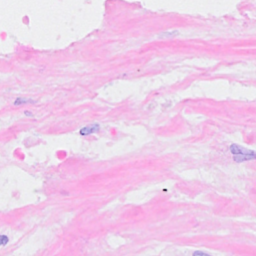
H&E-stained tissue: Breast